Question: Count the number of objects in the diagram.
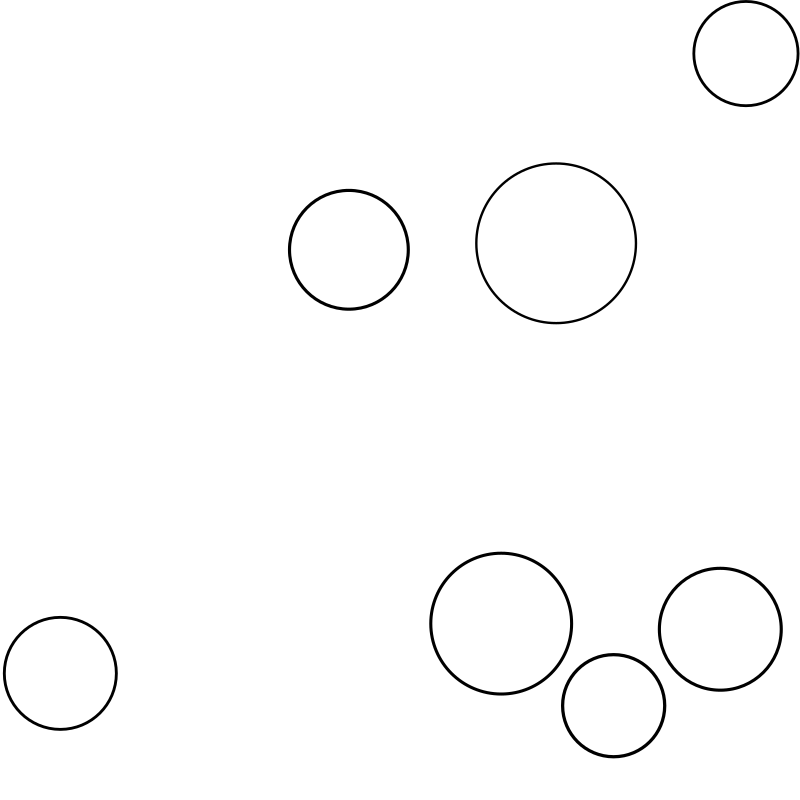
Answer: 7